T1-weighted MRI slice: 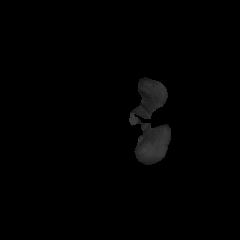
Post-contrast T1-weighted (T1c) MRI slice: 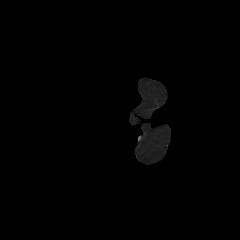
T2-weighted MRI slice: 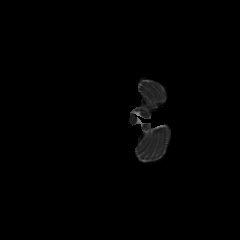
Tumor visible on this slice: no